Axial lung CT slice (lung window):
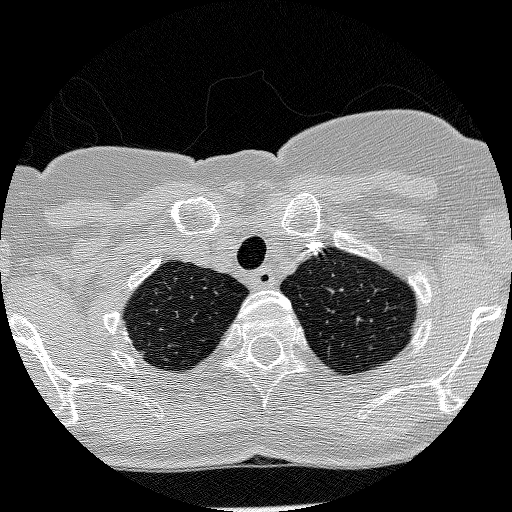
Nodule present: no